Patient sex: M
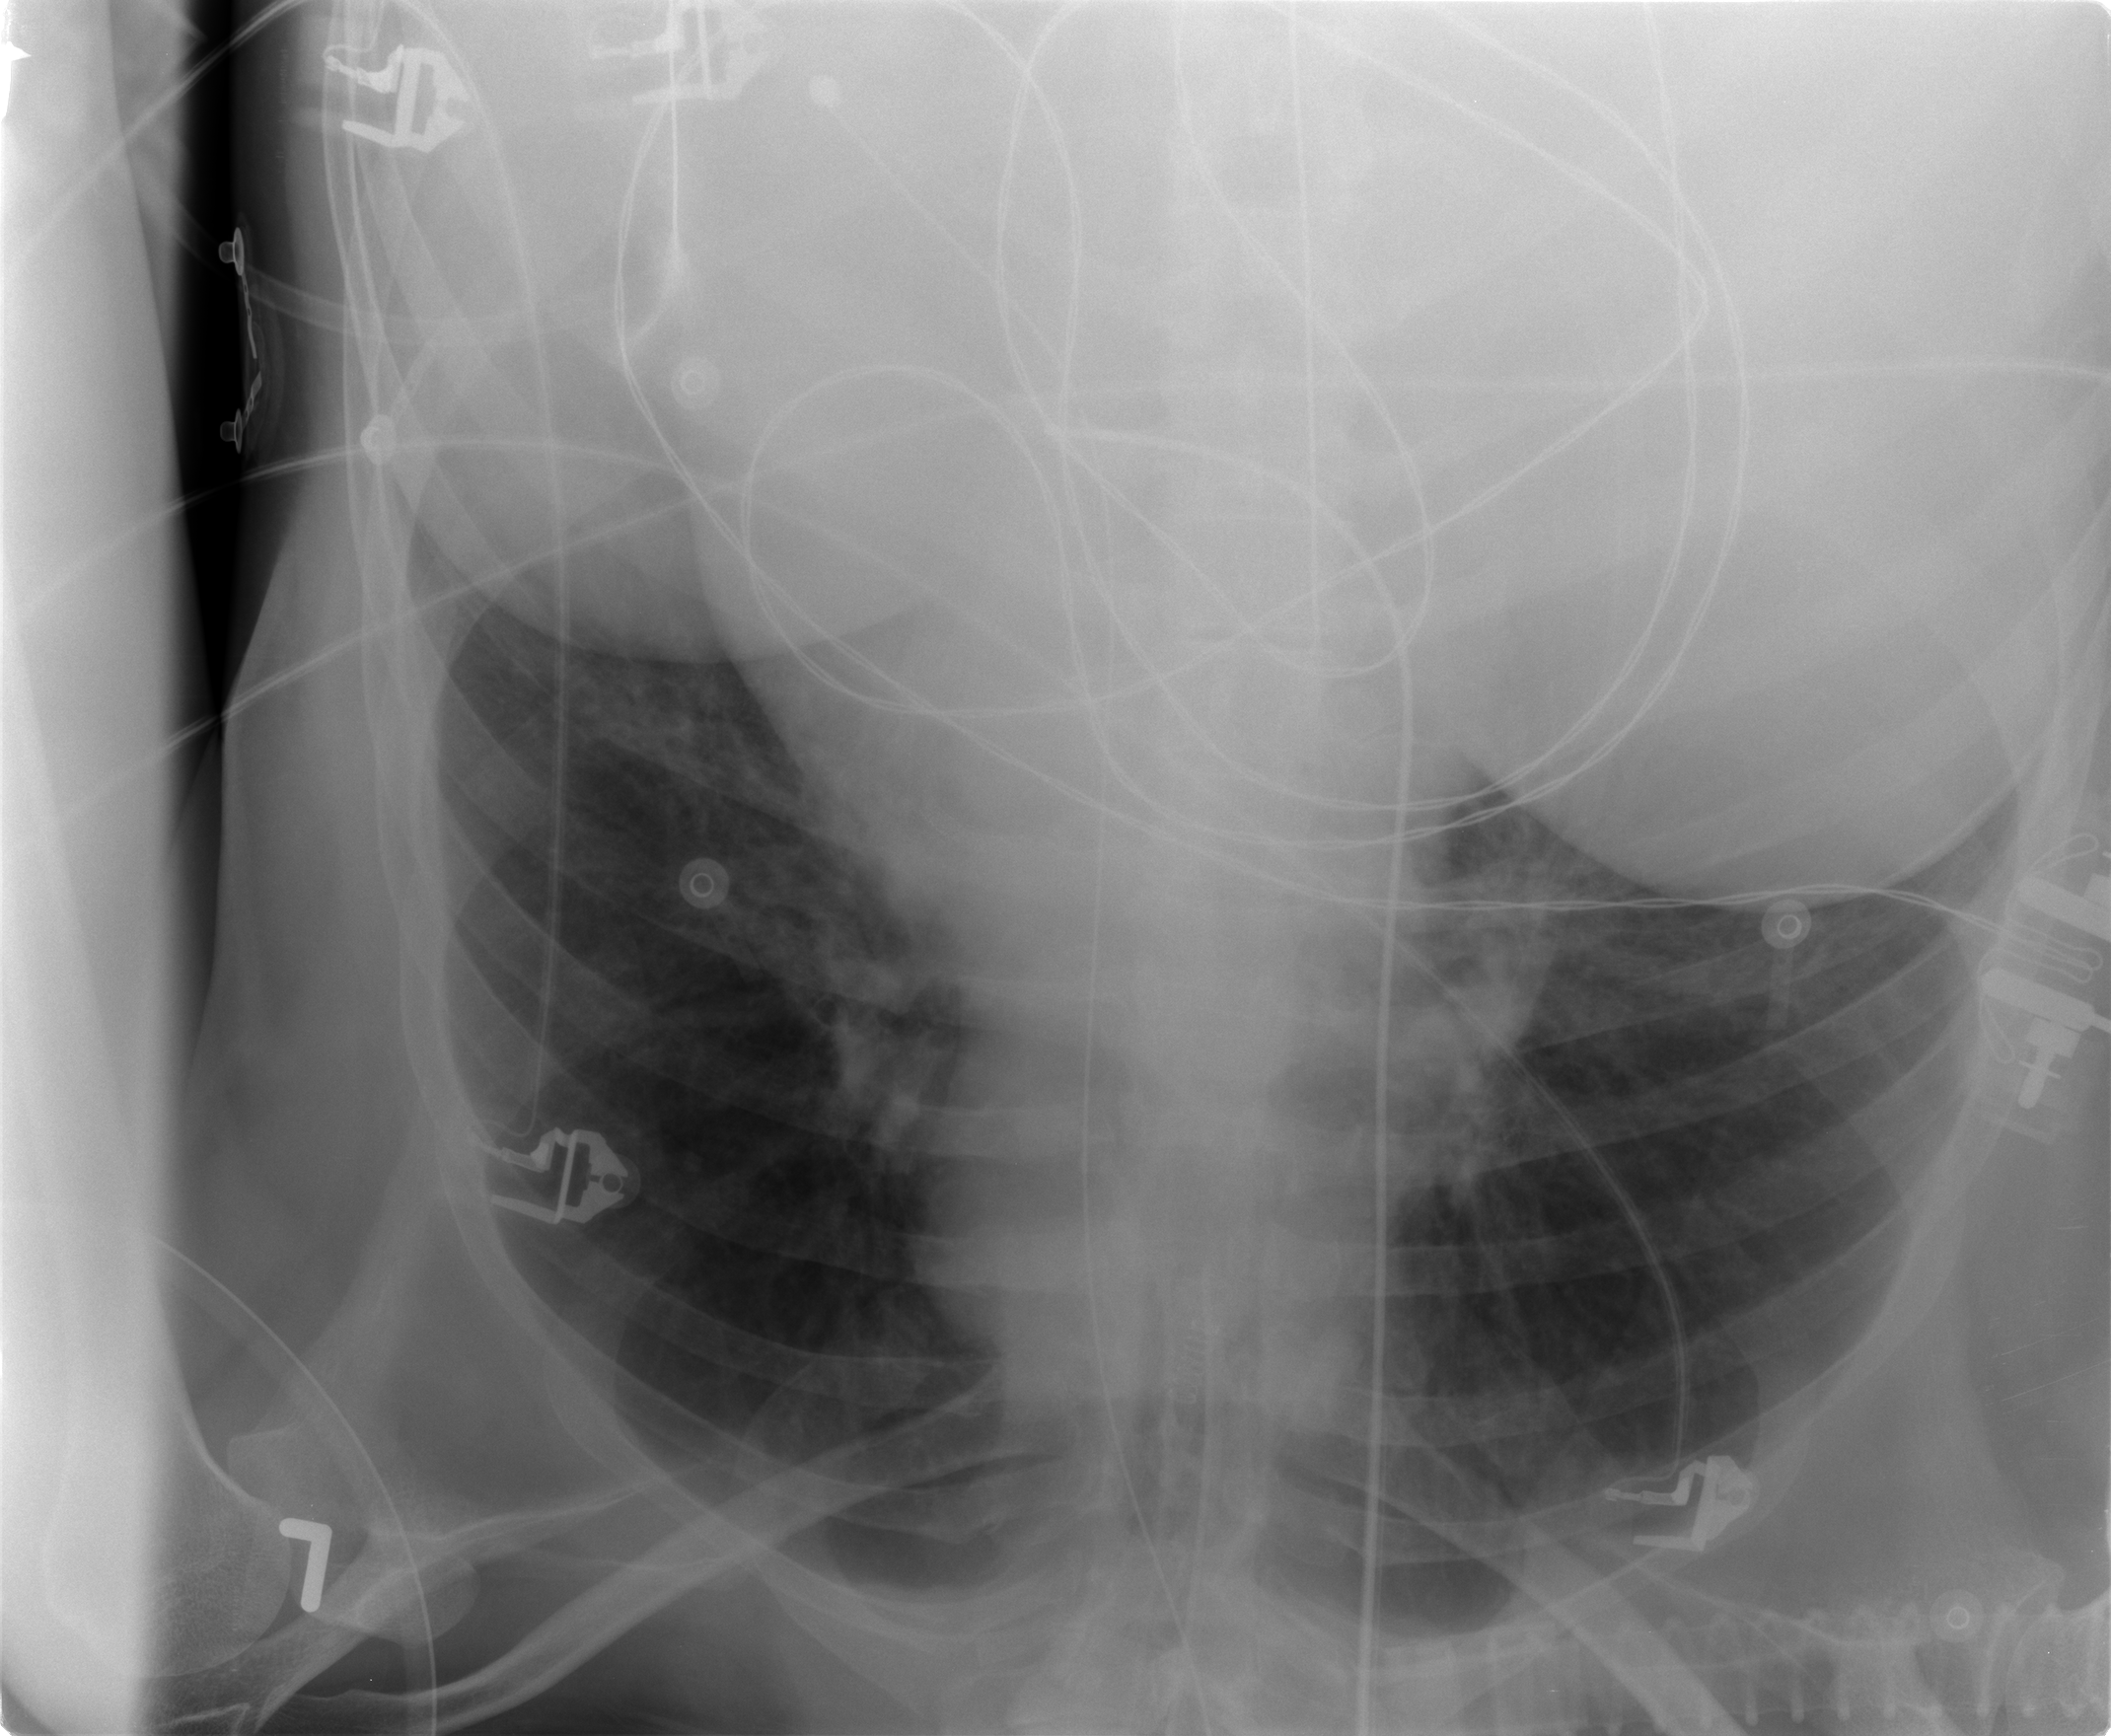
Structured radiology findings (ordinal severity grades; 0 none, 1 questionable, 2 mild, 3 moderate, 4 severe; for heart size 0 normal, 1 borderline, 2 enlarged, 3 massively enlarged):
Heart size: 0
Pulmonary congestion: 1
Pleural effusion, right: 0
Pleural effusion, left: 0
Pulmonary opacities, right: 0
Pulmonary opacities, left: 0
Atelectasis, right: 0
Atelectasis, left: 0